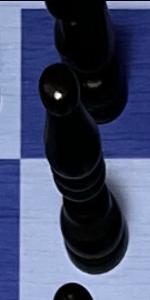
Label: Bishop_Black